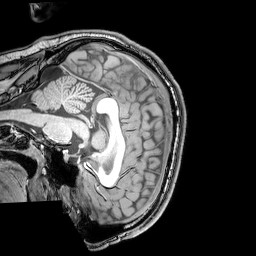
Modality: T1w
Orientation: sagittal
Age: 22
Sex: male
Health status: healthy
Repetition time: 0.081 s
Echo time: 0.037 s